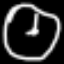
Label: clock